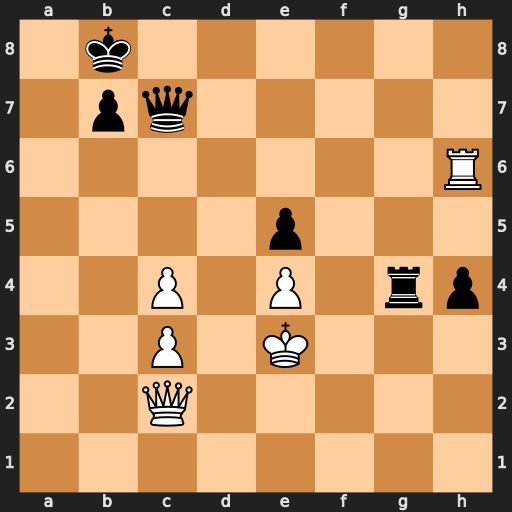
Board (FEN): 1k6/1pq5/7R/4p3/2P1P1rp/2P1K3/2Q5/8
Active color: w
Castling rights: -
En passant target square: -
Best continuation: Rh8+ Qc8 Rxc8+